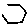
Label: hexagon